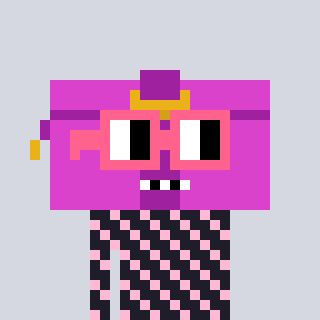
a pixel art character with square pink glasses, a clutch-shaped head and a grayscale-colored body on a cool background